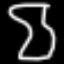
Label: hourglass